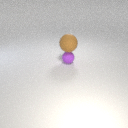
large brown rubber sphere above small purple rubber sphere